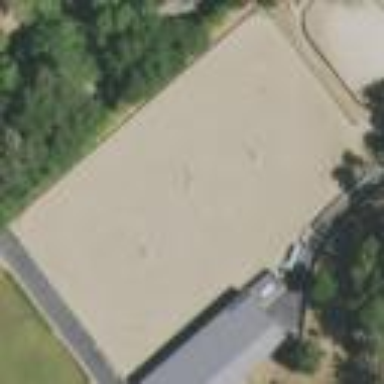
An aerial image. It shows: Equestrian pitch for leisure land use.